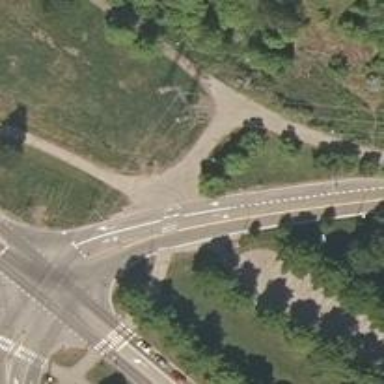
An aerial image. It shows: Asphalt cycleway featuring zebra crossing. The crossing is uncontrolled.